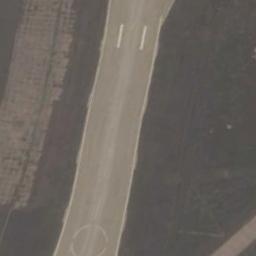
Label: runway